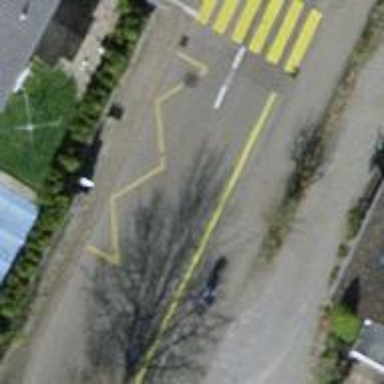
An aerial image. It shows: Public transport stop position.